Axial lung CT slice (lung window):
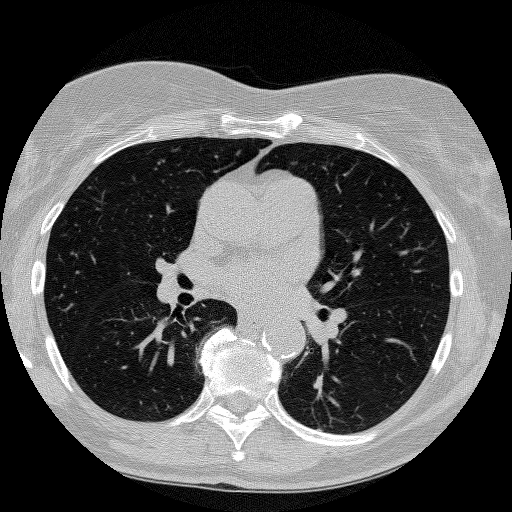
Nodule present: no